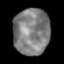
Tissue: lung
Cell type: Epithelial cells
Senescence score: 0.2257
Nuclear area (px): 1646
Mean DAPI intensity: 127.086